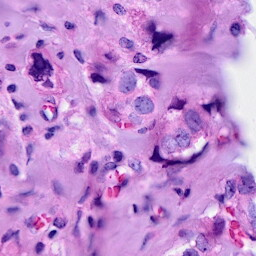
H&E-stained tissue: Ovarian